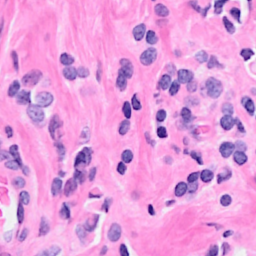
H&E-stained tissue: Breast